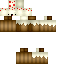
A female skeleton skin with pale skin, wearing brown helmet dressed in a red robe top and brown pants, featuring a closed mouth.